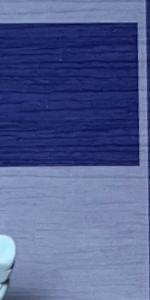
Label: Empty